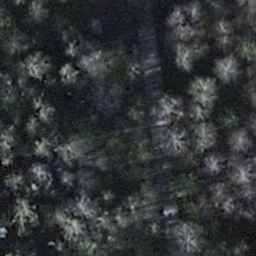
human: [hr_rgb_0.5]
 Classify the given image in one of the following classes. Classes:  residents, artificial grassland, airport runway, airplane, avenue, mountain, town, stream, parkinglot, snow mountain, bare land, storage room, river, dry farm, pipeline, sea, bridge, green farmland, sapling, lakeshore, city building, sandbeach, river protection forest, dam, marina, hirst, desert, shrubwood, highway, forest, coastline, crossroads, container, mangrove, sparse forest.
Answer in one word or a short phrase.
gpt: shrubwood